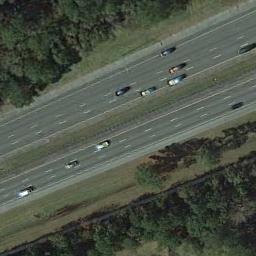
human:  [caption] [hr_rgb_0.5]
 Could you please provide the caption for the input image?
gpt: There was a lot of traffic on the motorway .

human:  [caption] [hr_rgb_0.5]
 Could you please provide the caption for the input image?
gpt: There are large green forests around the freeway and there are many cars on the freeway .

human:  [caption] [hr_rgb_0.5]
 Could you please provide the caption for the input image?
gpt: A straight freeway goes through the forest with many dark green trees and some cars are driving on the freeway .

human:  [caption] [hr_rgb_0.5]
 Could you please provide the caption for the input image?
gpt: The freeway goes through the forest with some cars .

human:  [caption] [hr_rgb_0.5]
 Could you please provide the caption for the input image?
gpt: There are lawns and some trees beside the freeway .